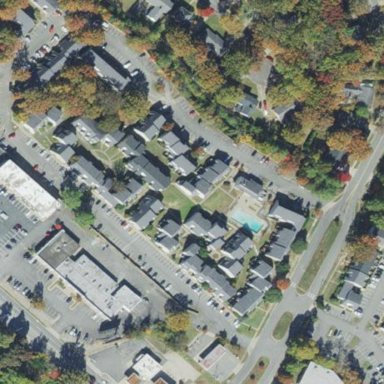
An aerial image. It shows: Residential area with apartments.